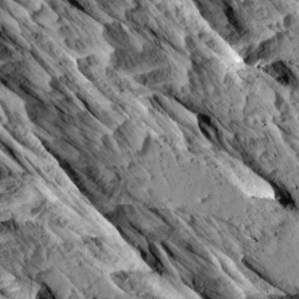
Label: non_frost